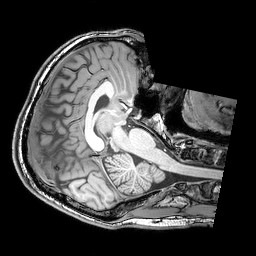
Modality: T1w
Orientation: axial
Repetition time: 0.00828 s
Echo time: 0.00388 s